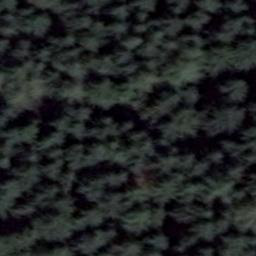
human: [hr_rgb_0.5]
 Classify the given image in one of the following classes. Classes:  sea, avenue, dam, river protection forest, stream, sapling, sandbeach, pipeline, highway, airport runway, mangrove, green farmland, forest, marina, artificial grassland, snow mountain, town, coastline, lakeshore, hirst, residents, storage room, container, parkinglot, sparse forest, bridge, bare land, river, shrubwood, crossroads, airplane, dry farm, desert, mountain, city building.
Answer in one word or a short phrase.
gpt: forest